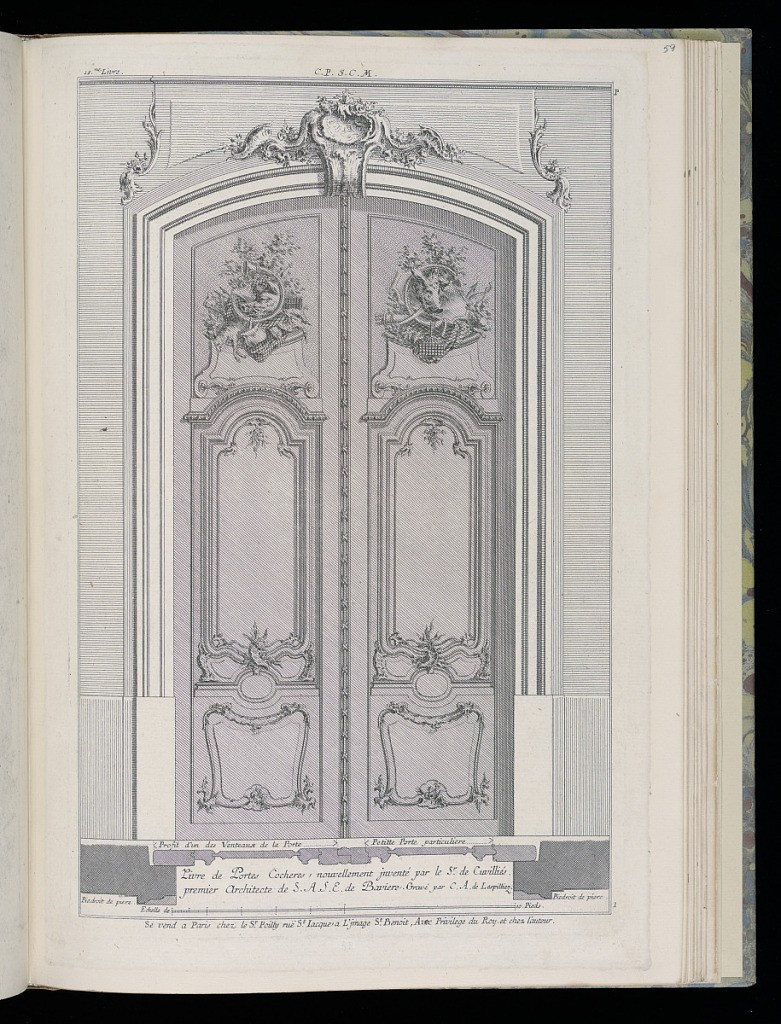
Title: Title Page
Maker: François de Cuvilliés the Elder, Belgian, 1695 - 1768
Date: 18th century
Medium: Engraving on paper
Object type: Bound print
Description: Title page and design for double doors. At the upper portion of each door panel, decoration composed of hunting horns, arrows, dead rabbits, birds, and fox (?); boars with bared teeth at the center of each decorative scheme. Scale at lower center.